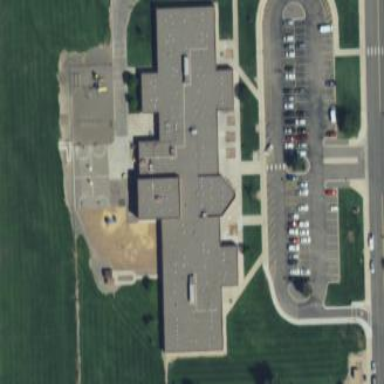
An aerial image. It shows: School building.